Question: I'm using KineticJS to building an organization chart; one of the main requirements is the ability to have lines which are intelligent enough not to get overlapped by the shapes they are connecting. I have an algorithm for detecting the shortest path between two shapes, but I'm still stuck on how to route them around around any shapes in the way.
The best solution I've come up with so far is to use getIntersection() on every single point on the line to make sure that no point contains more than just the line; but after doing that (which itself feels more than a little wasteful), I'm still not sure what the best way of then routing around the obstacle is.
I'm open to the idea of switching libraries if there's another one which can accomplish this task easily, or even going back to a pure vanilla JS implementation if that's what it takes.

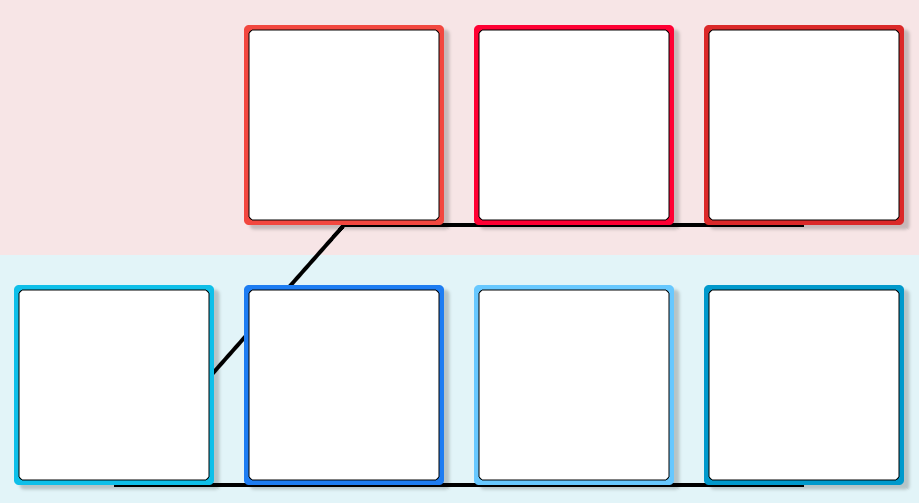
Answer: To work with your current solution, you would need to create vertical and horizontal "gutters" between each shape that you can use when drawing your connectors.
Think of these gutters as conduit that you run your connecting wires through.
You will likely have multiple and overlapping connectors in your gutters.
You could color code the connectors for easy identification by your users.
Alternatively:
This canvas diagraming library was created by frequent StackOverflow contributor, Simon Sarris:
<URL>
Alternatively:
JSPlumb is a javascript based diagamming library
<URL>